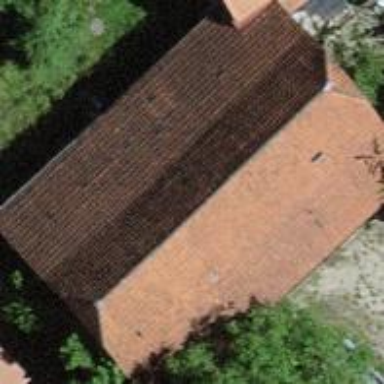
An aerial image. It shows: Farm building.